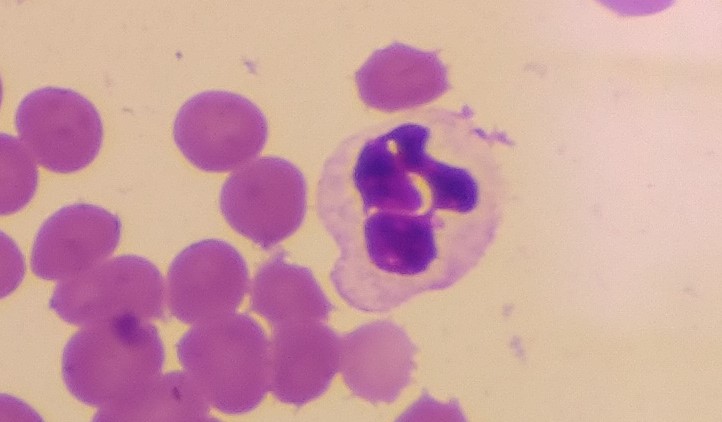
White blood cell type: Neutrophil